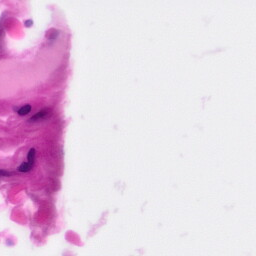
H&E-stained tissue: Pancreatic